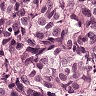
Metastatic tissue present: yes